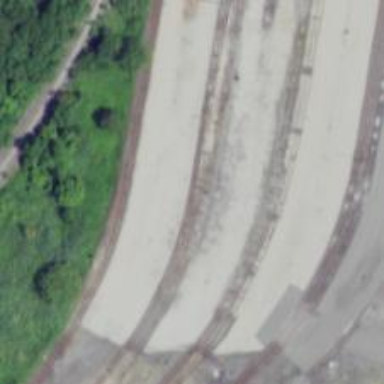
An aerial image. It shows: Railway yard in service.